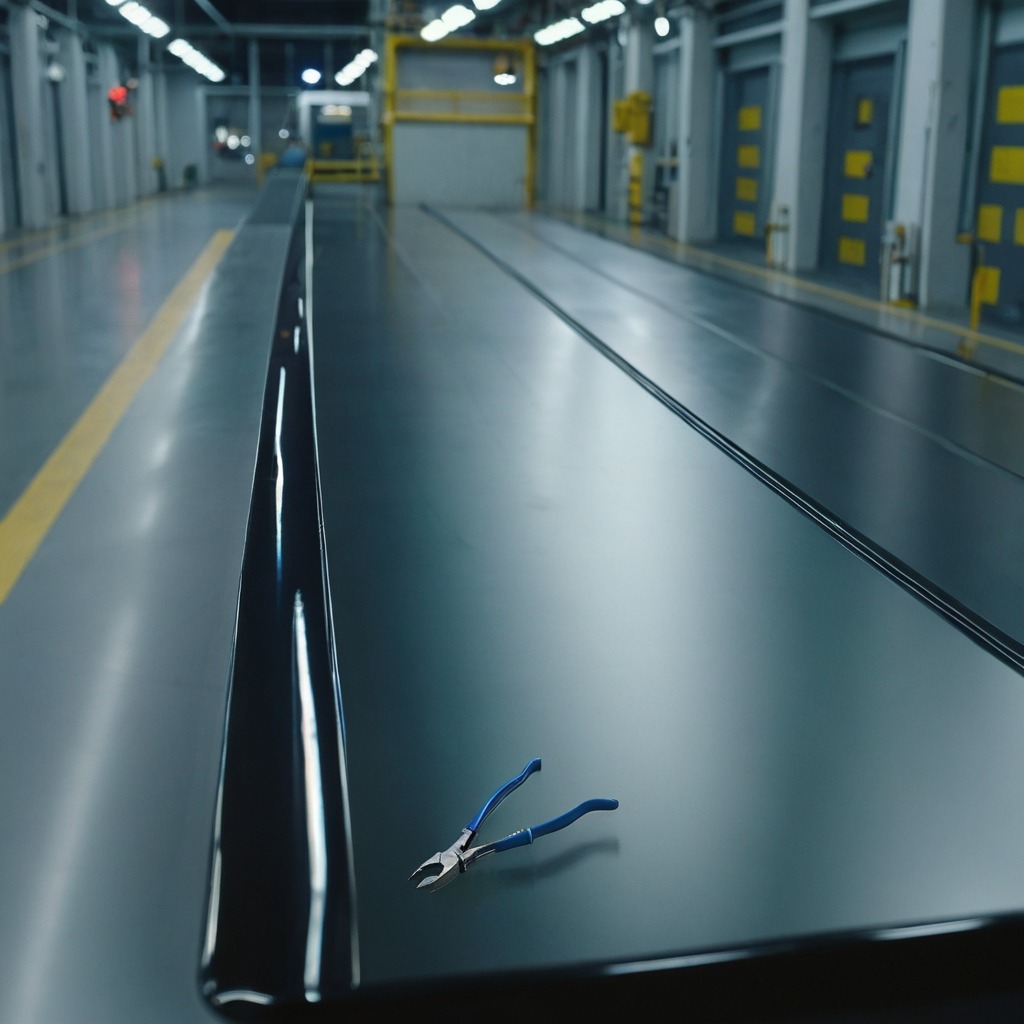
A plier is lying on the table.